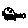
Label: car